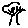
Label: tree